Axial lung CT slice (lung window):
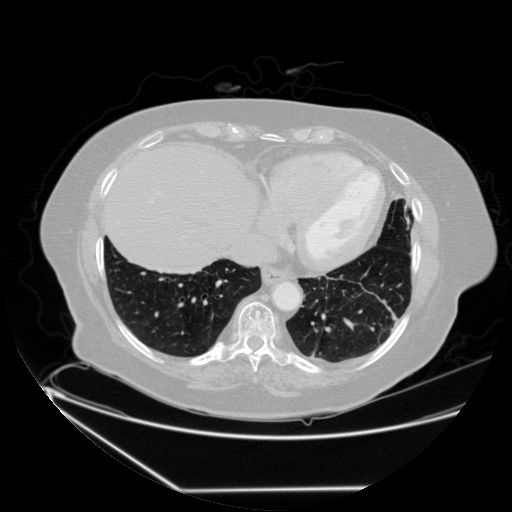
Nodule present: no